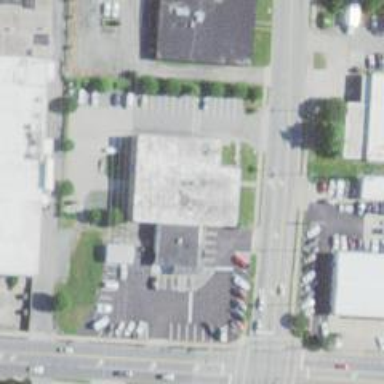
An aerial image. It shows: Car rental facility.